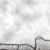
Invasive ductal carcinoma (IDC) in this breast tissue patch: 0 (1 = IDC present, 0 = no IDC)